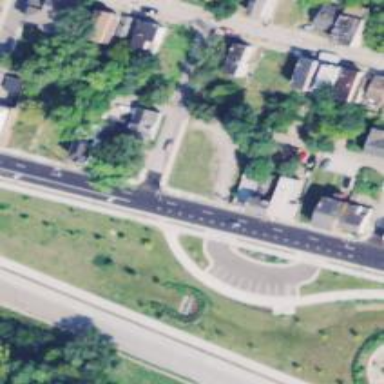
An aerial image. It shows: Footway along the road.